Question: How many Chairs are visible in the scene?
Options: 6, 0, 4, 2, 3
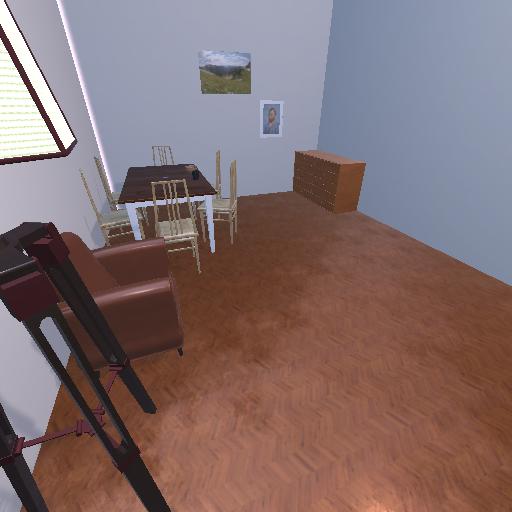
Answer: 6